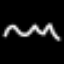
Label: squiggle